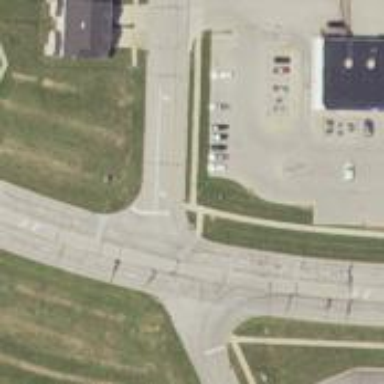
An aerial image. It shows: There is solid stop line road marking.